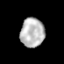
Tissue: prostate
Cell type: T cells
Senescence score: 0.2844
Nuclear area (px): 685
Mean DAPI intensity: 186.128